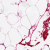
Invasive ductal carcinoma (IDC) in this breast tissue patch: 0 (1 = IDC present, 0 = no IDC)